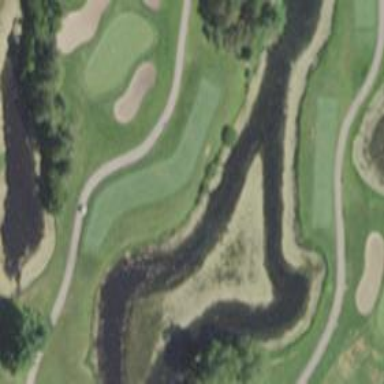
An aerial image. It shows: Grass area designated as golf tee.